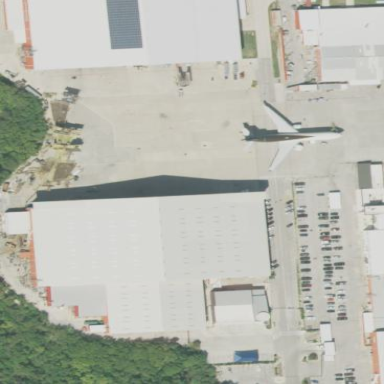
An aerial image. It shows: Building that is hangar at the airport.